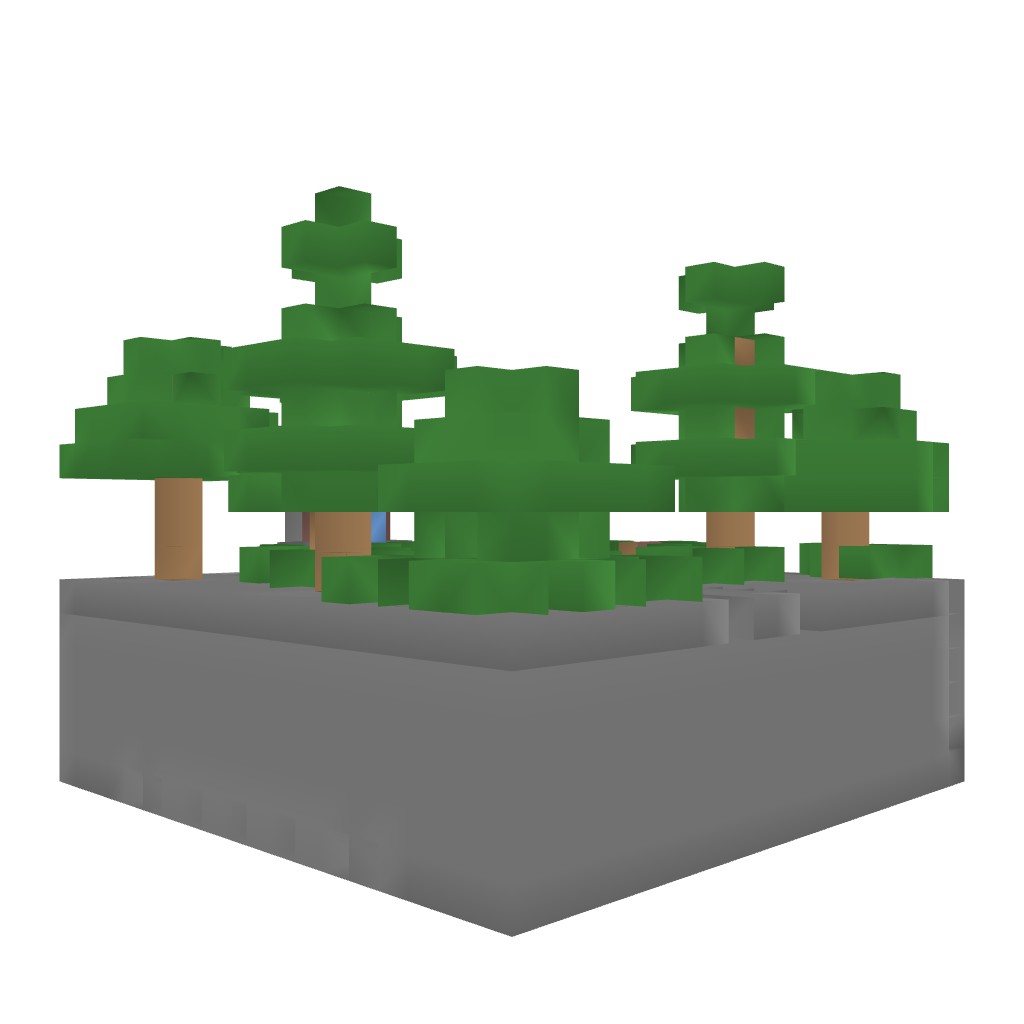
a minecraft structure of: In Memory Of Steve Garden bad low quality